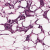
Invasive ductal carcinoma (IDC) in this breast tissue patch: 1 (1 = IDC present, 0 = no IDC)